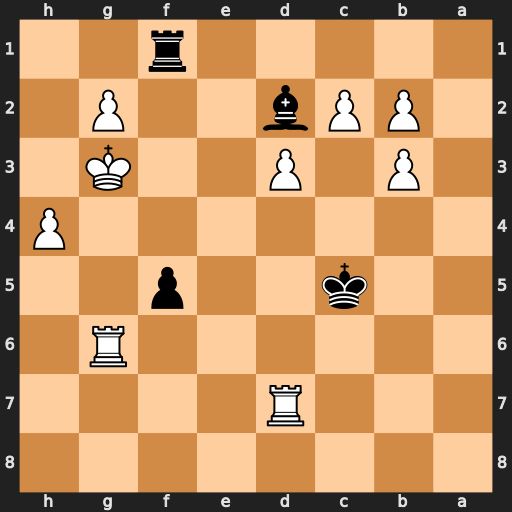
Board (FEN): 8/3R4/6R1/2k2p2/7P/1P1P2K1/1PPb2P1/5r2
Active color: b
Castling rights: -
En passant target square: -
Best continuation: Bf4+ Kh3 Rh1#